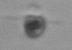
Label: Pyramimonas